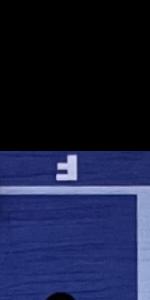
Label: Empty